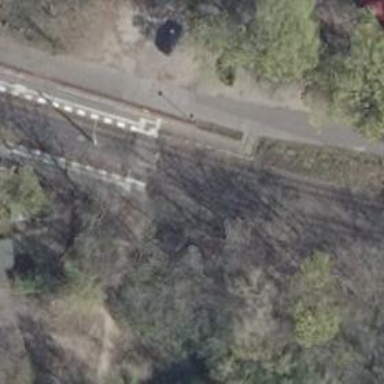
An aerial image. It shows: Railway level crossing.